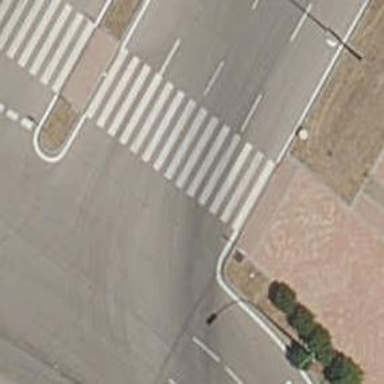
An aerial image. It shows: Uncontrolled road crossing.